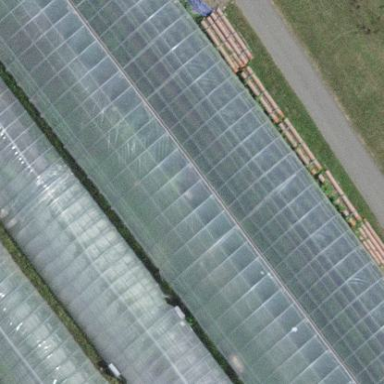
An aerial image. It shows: Greenhouse.